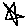
Label: star